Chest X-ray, AP view. Patient: 23 years old, sex M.
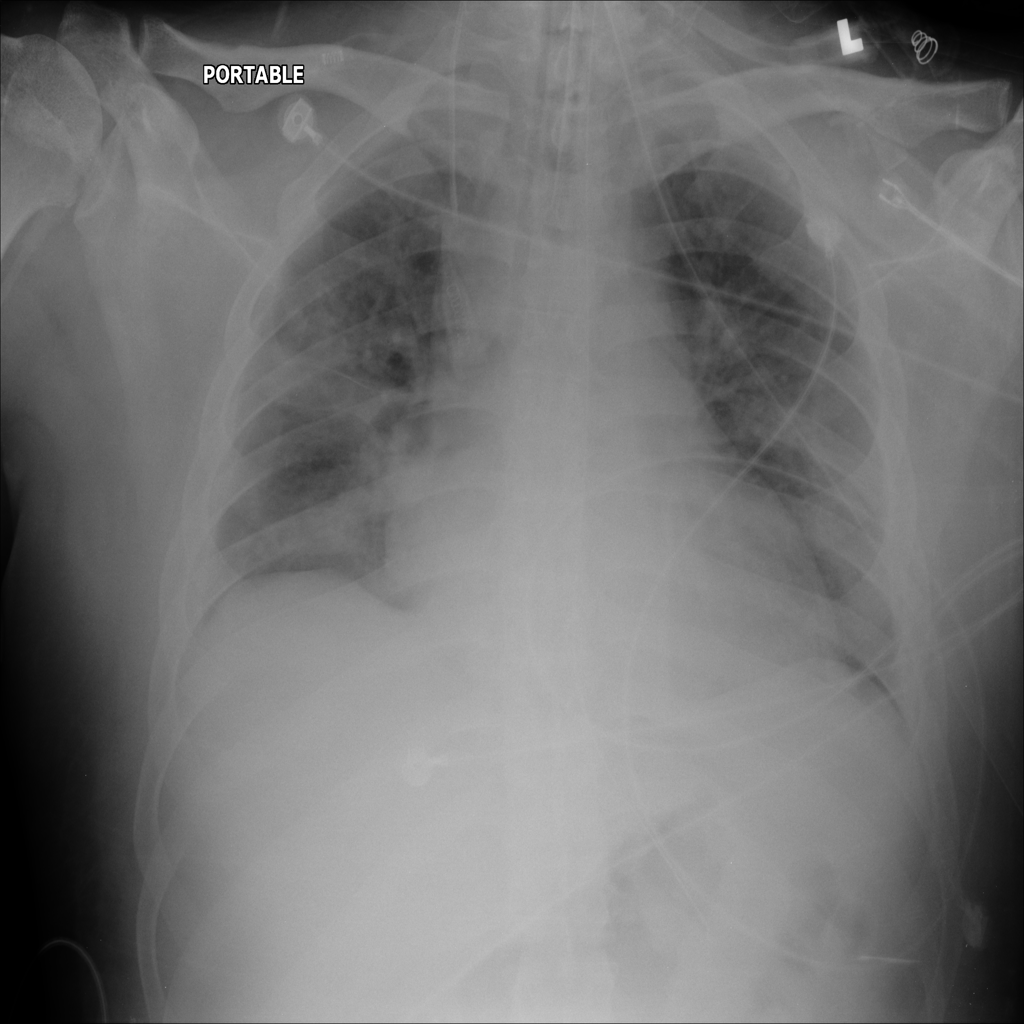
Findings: Atelectasis, Effusion, Infiltration